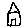
Label: house